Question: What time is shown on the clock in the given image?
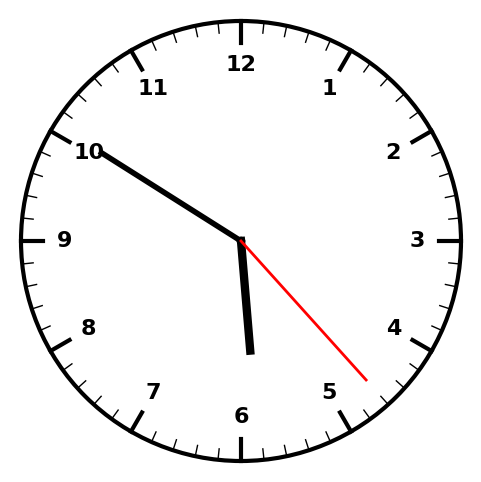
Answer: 05:50:23